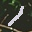
Label: 1